Interaction volume radius: 5 \u00c5
Interaction volume height: 15 \u00c5
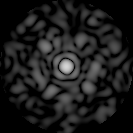
Disorder parameter: 0.869